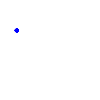
Particle: pion